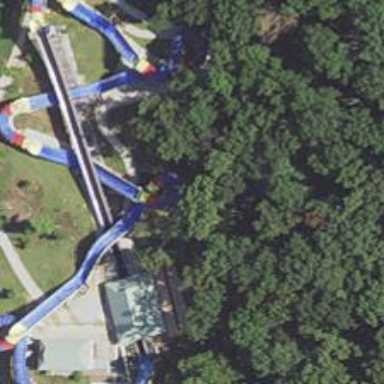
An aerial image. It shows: Water slide attraction.